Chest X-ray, AP view. Patient: 9 years old, sex M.
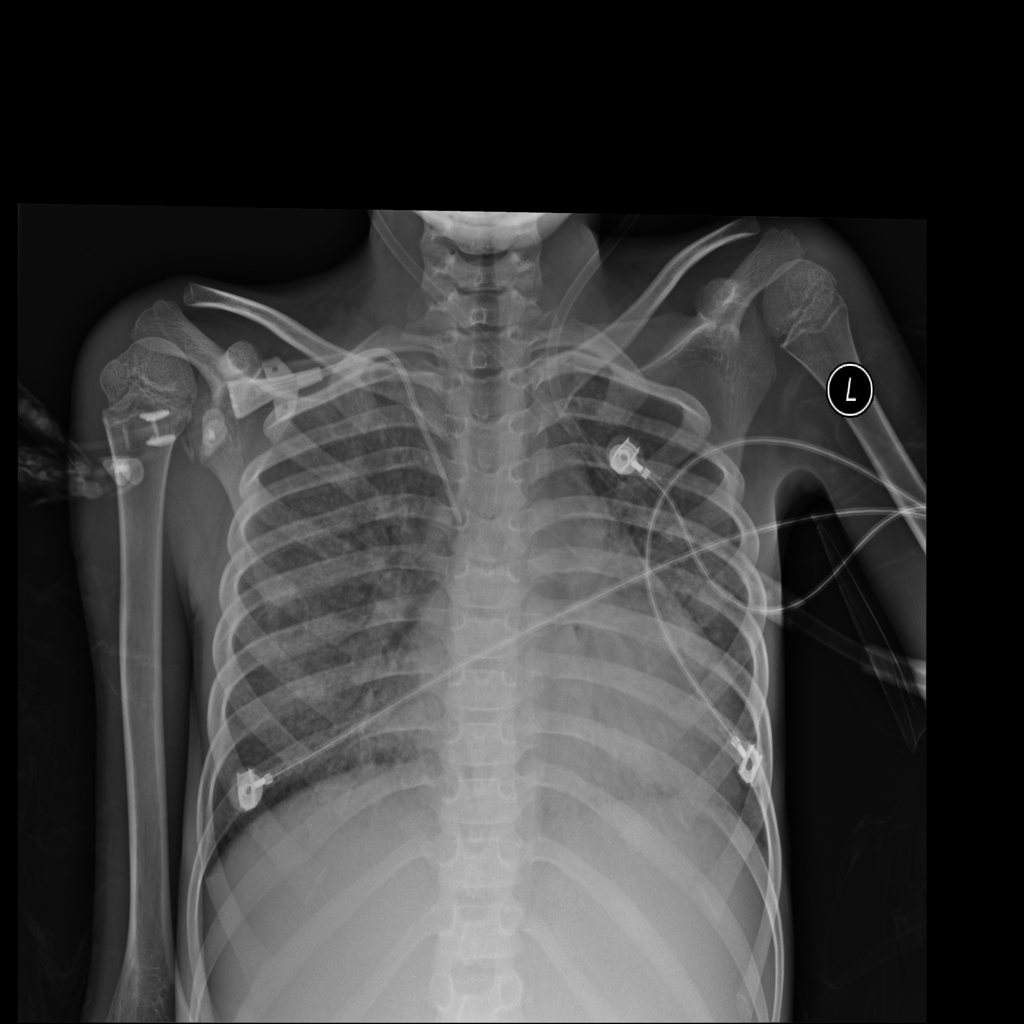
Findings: No Finding